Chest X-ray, PA view. Patient: 66 years old, sex F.
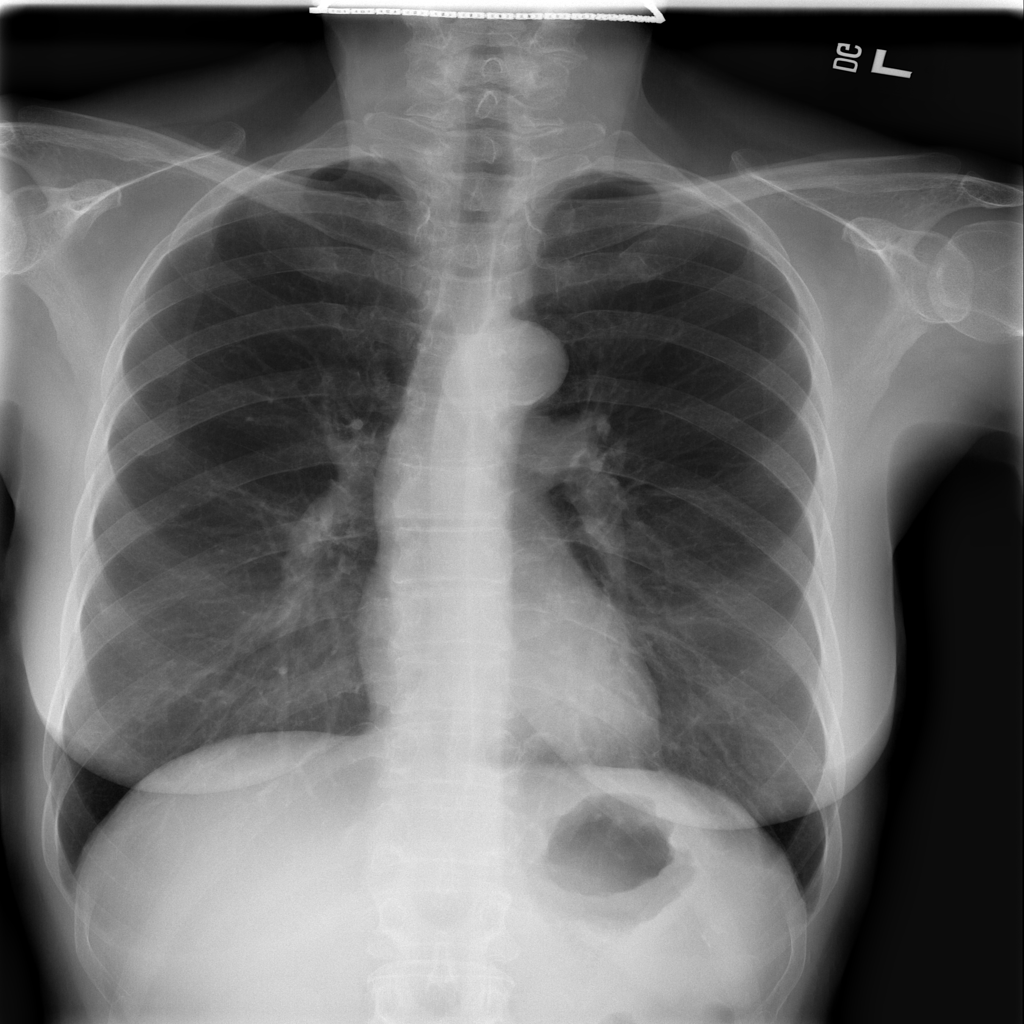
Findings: No Finding